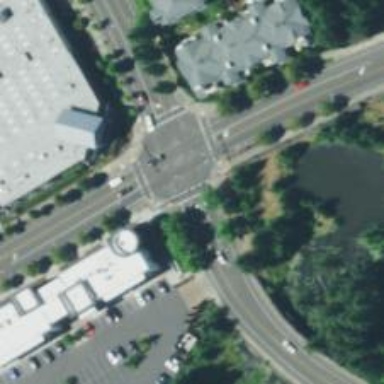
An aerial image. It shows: Marked road crossing.